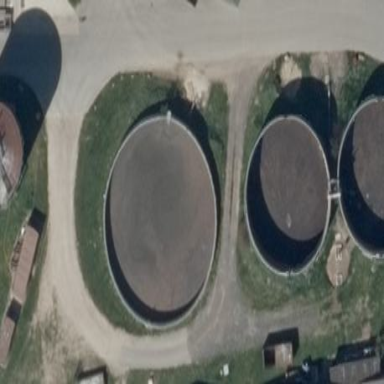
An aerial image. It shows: Building with storage tank.